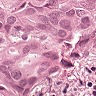
Metastatic tissue present: yes